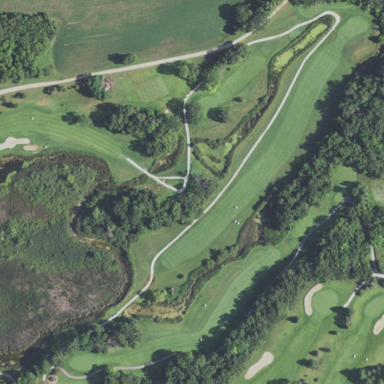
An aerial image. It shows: Area with grass used as rough in golf course.